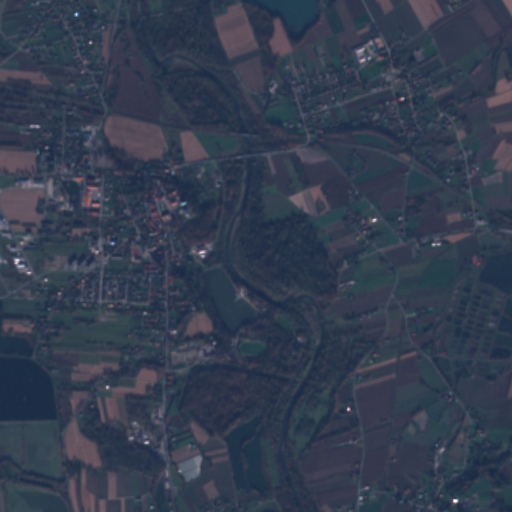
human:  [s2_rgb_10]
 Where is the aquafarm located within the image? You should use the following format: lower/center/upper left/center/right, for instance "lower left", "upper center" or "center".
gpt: The aquafarm is located in the lower left of the image.
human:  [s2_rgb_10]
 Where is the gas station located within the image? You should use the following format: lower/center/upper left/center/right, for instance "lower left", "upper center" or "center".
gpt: The gas station is located in the lower left of the image.
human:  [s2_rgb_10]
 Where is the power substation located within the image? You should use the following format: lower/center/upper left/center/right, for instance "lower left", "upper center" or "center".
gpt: The power substation is located in the upper right of the image.
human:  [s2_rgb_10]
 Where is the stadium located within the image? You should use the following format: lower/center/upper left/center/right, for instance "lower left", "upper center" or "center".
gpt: The stadium is located in the lower center of the image.
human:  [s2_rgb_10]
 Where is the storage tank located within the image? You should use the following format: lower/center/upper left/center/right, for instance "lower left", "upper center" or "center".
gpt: The storage tank is located in the center of the image.
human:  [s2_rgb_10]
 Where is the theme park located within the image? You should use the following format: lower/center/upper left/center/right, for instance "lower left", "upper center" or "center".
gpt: The theme park is located in the lower center of the image.
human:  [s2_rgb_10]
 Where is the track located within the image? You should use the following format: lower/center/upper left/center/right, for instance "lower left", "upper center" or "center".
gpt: The track is located in the center left of the image.
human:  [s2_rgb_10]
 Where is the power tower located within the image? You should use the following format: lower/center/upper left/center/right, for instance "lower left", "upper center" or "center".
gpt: There is no power tower in the image.